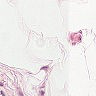
Metastatic tissue present: no